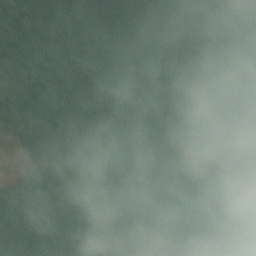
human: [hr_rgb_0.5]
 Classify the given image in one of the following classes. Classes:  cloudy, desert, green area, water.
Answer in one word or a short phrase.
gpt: cloudy